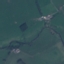
Label: Pasture